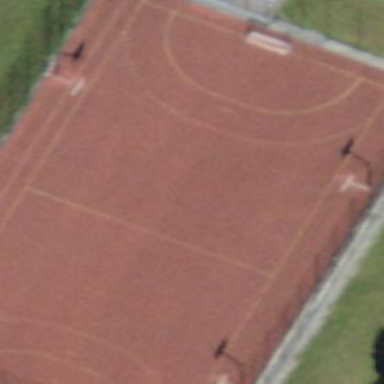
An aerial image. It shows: Tennis court on the leisure land pitch.